Question: I'm trying to create a text that morphs into bolder text on mouse over.
To achieve this I created invisible bold text (to give correct width to the container which would avoid jumping when the text changes its weight on mouse over) and I'm animating only ':before' pseudo element from 'font-weight: 200;' to 'font-weight: 700;'.
Demo: <URL>
Demo with text enabled: <URL>.
The problem is that the second word "Gravida" in my example goes to the next line instead of being placed on top of its parent. Adding higher 'width' to '.link:before' helps but I have no idea what the proper width would be. '200%' works for 2 words. '300%' works for 3 words etc.

Any ideas if this can be fixed with just CSS?
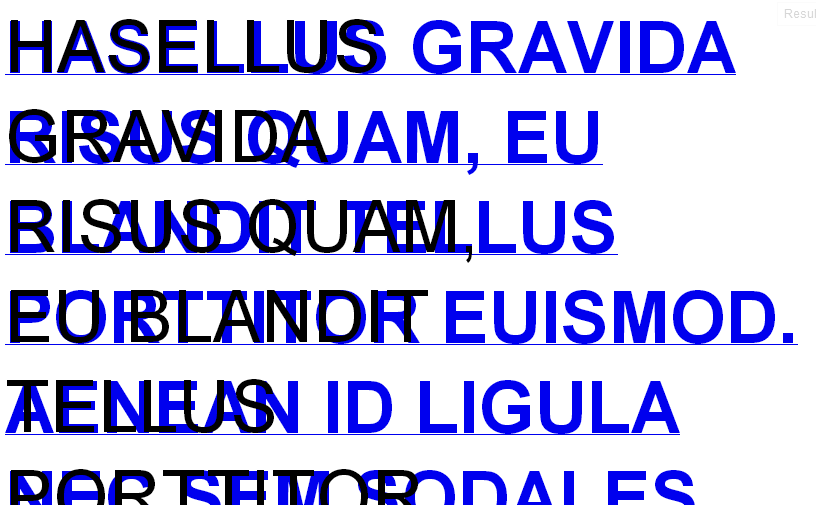
Answer: I would change approach, according to the KISS paradigm :)
- Use a 'transparent' 'text-shadow' in normal state;- Make it coloured in ':hover' state.
The text will appear bolder, but the overall width won't change, nor the words will be moved.
Demo: <URL>
---
Edit: add 'display: inline-block;' to your 'a' element as well, since now it is working as an 'inline' displayed object, that is probably not what you want for your purposes:
Demo: <URL>